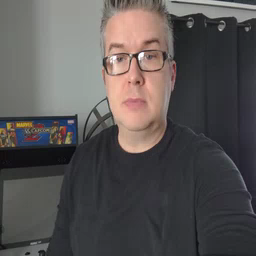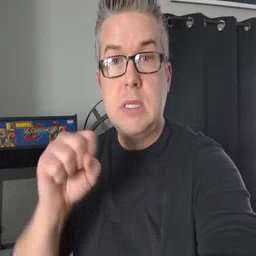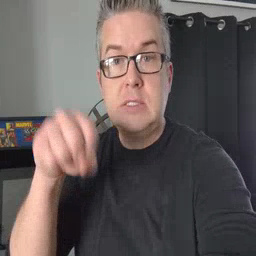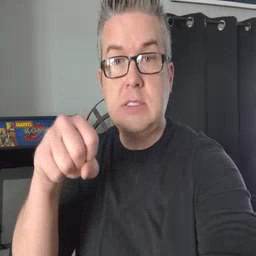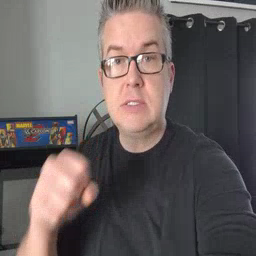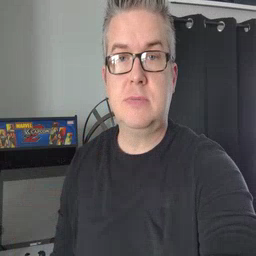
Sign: yes